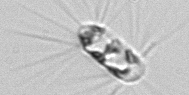
Label: Corethron_hystrix